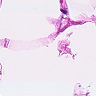
Metastatic tissue present: no